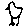
Label: bird